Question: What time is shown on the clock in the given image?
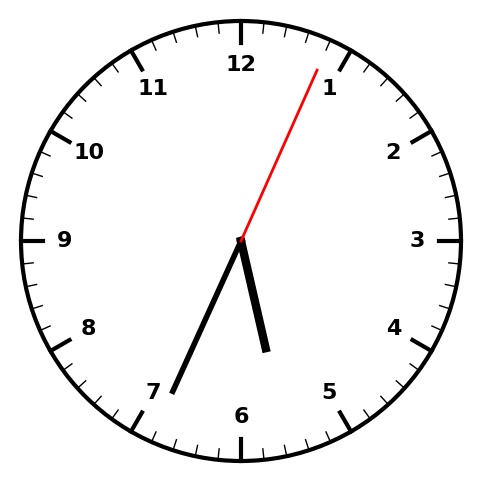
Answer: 05:34:04